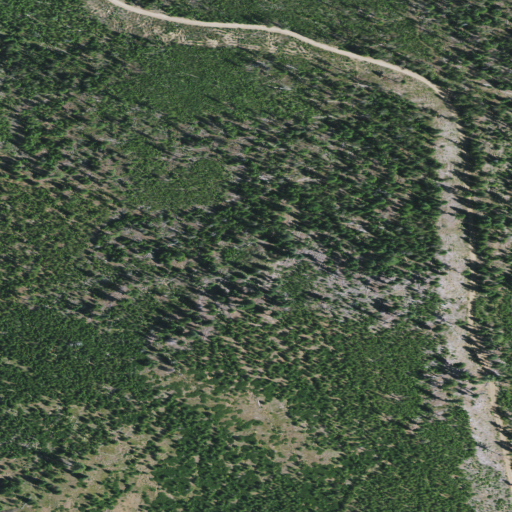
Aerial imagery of mountain in Oregon named Grouse Knob containing shrub, evergreen forest, and grassland